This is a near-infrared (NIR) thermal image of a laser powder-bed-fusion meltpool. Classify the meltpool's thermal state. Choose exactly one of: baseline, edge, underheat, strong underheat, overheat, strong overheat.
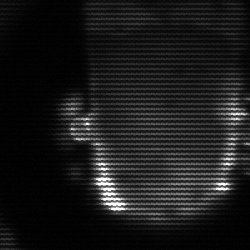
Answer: baseline